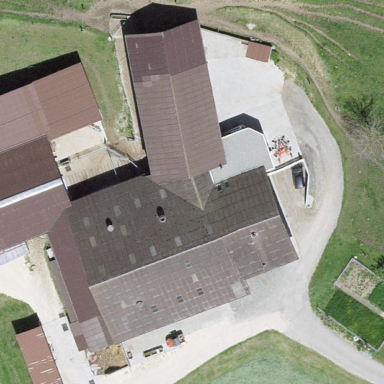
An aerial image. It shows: Farmyard area.